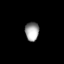
Tissue: lung
Cell type: Myeloid cells
Senescence score: 0.6339
Nuclear area (px): 252
Mean DAPI intensity: 159.94